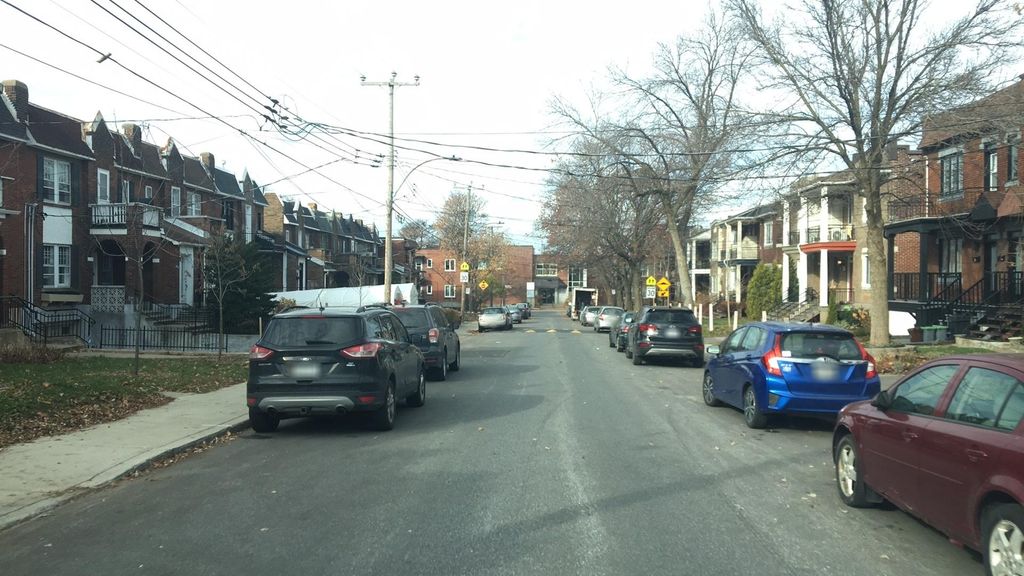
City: montreal